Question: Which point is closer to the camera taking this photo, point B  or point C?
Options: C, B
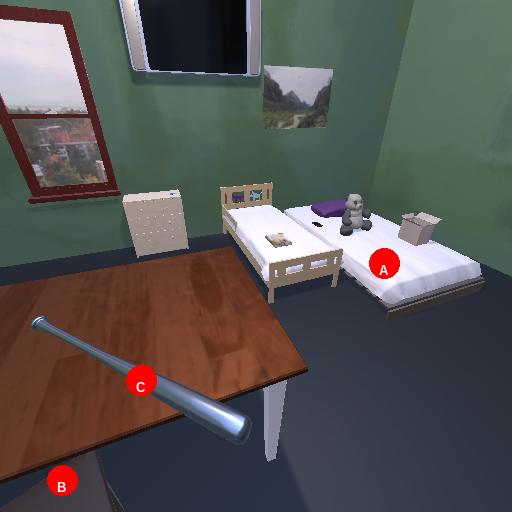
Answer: C